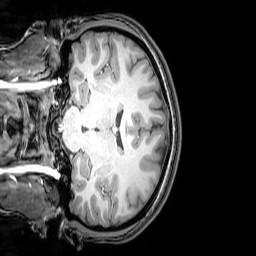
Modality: T1w
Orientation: coronal
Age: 20
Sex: female
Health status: healthy
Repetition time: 0.081 s
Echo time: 0.037 s